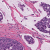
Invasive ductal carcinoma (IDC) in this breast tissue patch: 1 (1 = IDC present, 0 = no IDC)